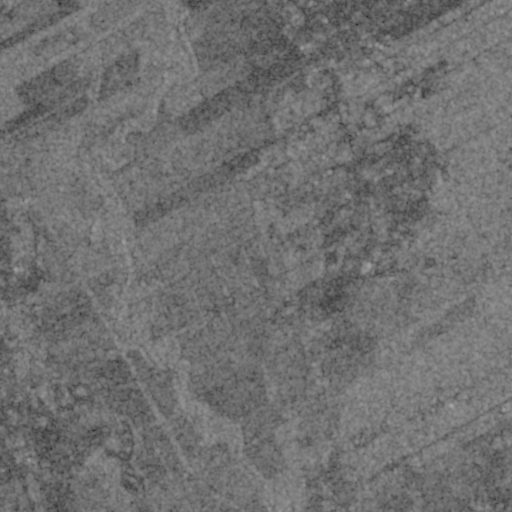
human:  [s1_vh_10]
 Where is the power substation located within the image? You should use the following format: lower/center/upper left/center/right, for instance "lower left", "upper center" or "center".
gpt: The power substation is located in the center right of the image.
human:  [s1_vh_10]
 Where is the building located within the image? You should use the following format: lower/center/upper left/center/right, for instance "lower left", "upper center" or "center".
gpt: The building is located in the center right of the image.
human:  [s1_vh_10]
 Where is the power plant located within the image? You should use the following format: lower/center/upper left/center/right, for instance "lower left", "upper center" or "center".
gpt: There is no power plant in the image.

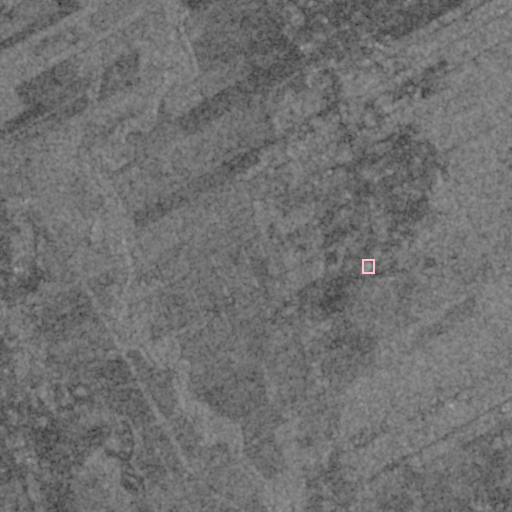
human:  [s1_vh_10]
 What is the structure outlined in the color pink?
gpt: The structure outlined in pink is a power substation.
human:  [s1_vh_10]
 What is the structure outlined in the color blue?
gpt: There is no blue outline.